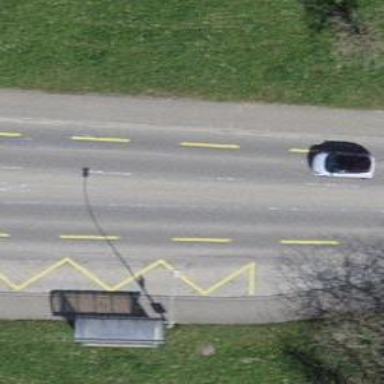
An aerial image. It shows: Bus stop with designated stop position for public transport.